Question: I'm currently trying to write proper style for item displayed as selected in combobox. The reason I'm doing it is, that I have not much control over how ComboBox display the selected item and - for example - on dark background, the item is still displayed black.
I came with the following solution:
'''
<DataTemplate x:Key="MyItem" DataType="ComboBoxItem">
<TextBlock Text="{Binding}" Foreground="White"/>
</DataTemplate>
<!-- (...) -->
<Style TargetType="{x:Type ComboBox}">
<Setter Property="Template">
<Setter.Value>
<ControlTemplate>
<!-- ... -->
<!-- Displaying currently selected item -->
<ContentPresenter Margin="2" IsHitTestVisible="False"
VerticalAlignment="Center" HorizontalAlignment="Stretch"
Name="ContentSite"
ContentTemplate="{StaticResource MyItem}"
Content="{TemplateBinding ComboBox.SelectionBoxItem}" />
</ControlTemplate>
</Setter.Value>
</Setter>
</Style>
'''
Now when the simple 'ComboBoxItem' is selected, it is correctly displayed in the ComboBox. On the other hand, if I - for example - display a button with some content, in return I get the text 'System.Windows.Shapes.Rectangle', what is far from what I want to display.
I would like to use different templates for different data types displayed in the ComboBox - I will be able to customize their appearance. How can I achieve that?
---
To be perfectly clear, I'm talking about selected (=chosen) ComboBox item in this context:

(not about the selected ComboBox item )
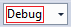
Answer: It seems to me that you are looking for ContentTemplateSelector:
<URL>
<URL>
Take a look at those links.